Field crop: tomato
Growth stage: 2
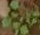
Species: solanum